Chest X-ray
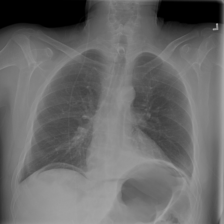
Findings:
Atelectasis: negative
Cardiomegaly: negative
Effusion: negative
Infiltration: negative
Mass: negative
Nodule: negative
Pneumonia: negative
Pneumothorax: negative
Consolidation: negative
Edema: negative
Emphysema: negative
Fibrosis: negative
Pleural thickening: positive
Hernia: negative